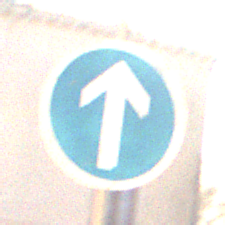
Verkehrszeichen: VorgeschriebeneFahrtrichtungGeradeaus
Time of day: MorningAfternoon
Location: Outdoor (Urban)
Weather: Clear
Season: NotSpecified
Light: Natural